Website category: sports
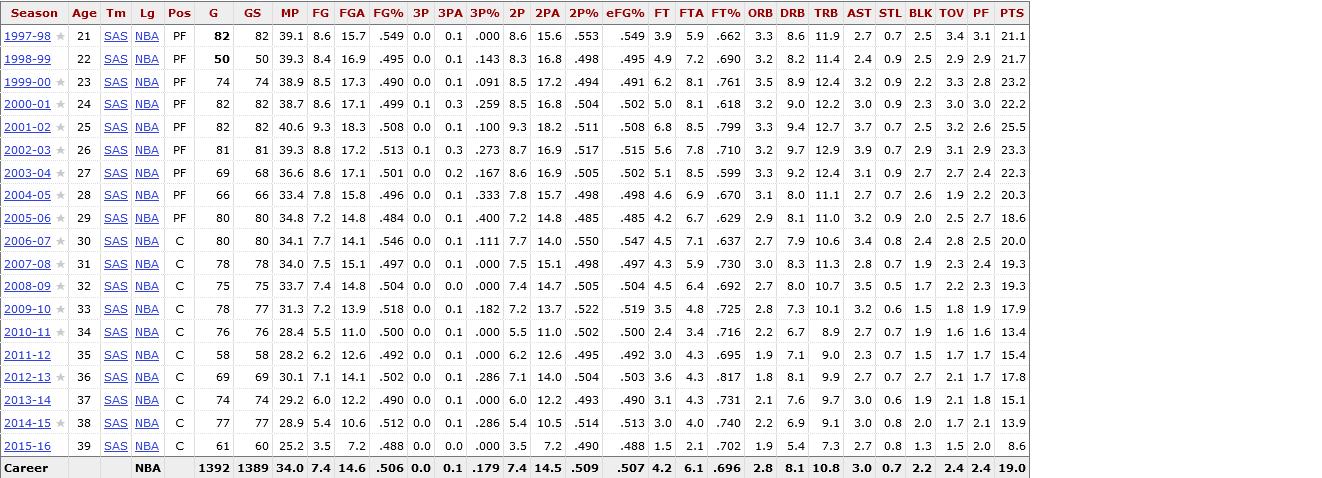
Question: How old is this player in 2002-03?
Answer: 26

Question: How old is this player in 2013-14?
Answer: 37

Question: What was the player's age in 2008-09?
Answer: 32

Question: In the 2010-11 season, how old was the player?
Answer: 34

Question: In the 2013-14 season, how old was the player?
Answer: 37

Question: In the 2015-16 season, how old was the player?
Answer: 39

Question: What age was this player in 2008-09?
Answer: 32

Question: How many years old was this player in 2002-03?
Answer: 26

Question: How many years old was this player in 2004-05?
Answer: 28

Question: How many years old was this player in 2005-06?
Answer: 29

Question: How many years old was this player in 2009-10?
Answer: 33

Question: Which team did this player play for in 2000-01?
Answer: SAS

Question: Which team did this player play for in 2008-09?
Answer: SAS

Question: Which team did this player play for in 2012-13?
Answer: SAS

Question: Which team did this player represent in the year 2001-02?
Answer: SAS

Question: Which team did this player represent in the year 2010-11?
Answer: SAS

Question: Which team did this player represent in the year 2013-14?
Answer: SAS

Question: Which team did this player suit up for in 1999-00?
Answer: SAS

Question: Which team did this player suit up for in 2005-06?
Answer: SAS

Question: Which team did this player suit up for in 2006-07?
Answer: SAS

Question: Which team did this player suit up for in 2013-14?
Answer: SAS

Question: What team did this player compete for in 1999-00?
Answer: SAS

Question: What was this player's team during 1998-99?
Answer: SAS

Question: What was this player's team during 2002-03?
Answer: SAS

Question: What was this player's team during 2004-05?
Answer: SAS

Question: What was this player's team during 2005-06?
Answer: SAS

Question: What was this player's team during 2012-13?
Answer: SAS

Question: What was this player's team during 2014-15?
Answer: SAS

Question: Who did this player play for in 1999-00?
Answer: SAS

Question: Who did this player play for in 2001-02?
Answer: SAS

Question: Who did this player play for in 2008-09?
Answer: SAS

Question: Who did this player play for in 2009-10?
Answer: SAS

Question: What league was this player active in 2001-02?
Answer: NBA

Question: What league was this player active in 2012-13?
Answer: NBA

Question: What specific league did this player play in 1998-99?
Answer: NBA

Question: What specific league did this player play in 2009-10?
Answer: NBA

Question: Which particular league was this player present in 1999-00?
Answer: NBA

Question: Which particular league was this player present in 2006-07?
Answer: NBA

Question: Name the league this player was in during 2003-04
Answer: NBA

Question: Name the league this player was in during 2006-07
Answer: NBA

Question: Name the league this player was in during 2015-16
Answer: NBA

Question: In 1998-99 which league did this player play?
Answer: NBA

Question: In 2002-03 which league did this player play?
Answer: NBA

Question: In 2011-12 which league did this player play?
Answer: NBA

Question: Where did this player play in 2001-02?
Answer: NBA

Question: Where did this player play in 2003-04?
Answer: NBA

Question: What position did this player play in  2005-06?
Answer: PF

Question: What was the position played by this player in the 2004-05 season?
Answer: PF

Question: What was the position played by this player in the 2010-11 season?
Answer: C

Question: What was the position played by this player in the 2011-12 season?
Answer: C

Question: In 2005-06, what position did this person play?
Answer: PF

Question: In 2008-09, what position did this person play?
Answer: C

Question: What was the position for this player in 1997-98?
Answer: PF

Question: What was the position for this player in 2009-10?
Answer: C

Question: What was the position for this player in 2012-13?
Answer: C

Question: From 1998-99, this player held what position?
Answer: PF

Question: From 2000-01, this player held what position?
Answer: PF

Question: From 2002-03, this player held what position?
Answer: PF

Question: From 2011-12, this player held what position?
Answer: C

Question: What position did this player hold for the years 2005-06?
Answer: PF

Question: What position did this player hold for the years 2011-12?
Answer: C

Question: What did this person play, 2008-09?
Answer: C

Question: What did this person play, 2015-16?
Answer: C

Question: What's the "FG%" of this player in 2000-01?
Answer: .499